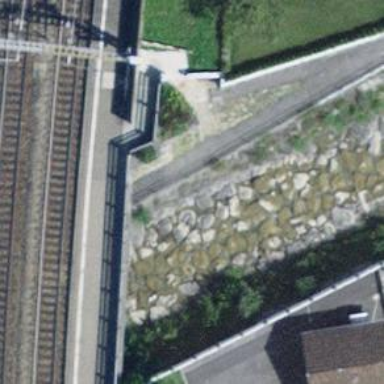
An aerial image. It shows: Noise barrier wall.